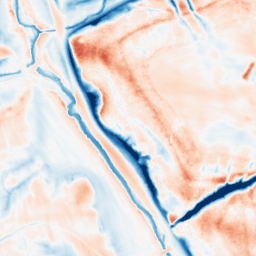
Category: multiscale
Decomposition family: dog_multiscale
Decomposition parameters: sigma_ratio: 1.6
n_scales: 6
base_sigma: 0.5
Upsampling method: sinc_blackman
Upsampling parameters: scale: 4
kernel_size: 16
Upsampling scale: 4